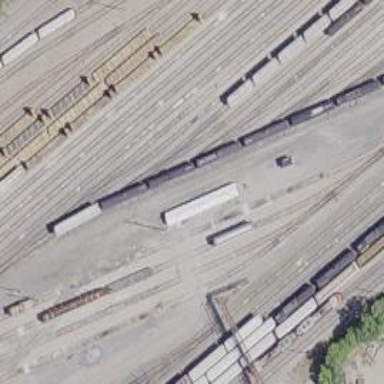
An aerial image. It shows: Railway yard.